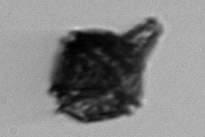
Label: Gonyaulax